Question:
My goal is to create a solid line between certain columns of a Grid. To accomplish this, I've done the following to the appropriate column:
'''
ColumnConfig colConfig = new ColumnConfig("myID", "My Col Title", 50);
colConfig.setStyle("border-right:solid medium black;");
'''
As you can see from the attached picture, the rows seem to have spaces between them that is preventing my column border from being a solid line going down. Can anyone help with either eliminating these lines between rows, or some alternative to accomplish my goal?
I see there is a method provided on the Grid type itself to turn on/off column lines:
'''
grid.setColumnLines(false);
'''
But I don't see anything for rows. I also don't know whether even for columns that method is hiding the lines or actually removing them - I suspect the former.
Thanks in advance for any and all answers.
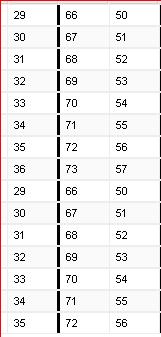
Answer: Hi I did this by using a little string manipulation heres how;
Create yourself a GridView (extending Grid View) and override the following
'''
protected String doRender(List<ColumnData> cs, List<ModelData> rows, int startRow, int colCount, boolean stripe) {
String grab = super.doRender(cs, rows, startRow, colCount, stripe);
grab = grab.replace("style="", "style="border:0px none; ");
return grab;
'''
}
'''
protected String renderRows(int startRow, int endRow) {
String grab = super.renderRows(startRow, endRow);
grab = grab.replace("style="", "style="border:0px none; ");
return grab;
}
'''
this will strip out any borders in grid as its rendered
hope it helps